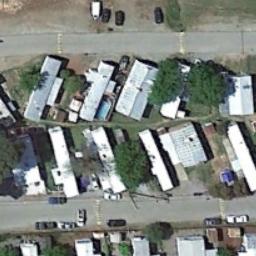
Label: mobile_home_park